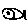
Label: fish